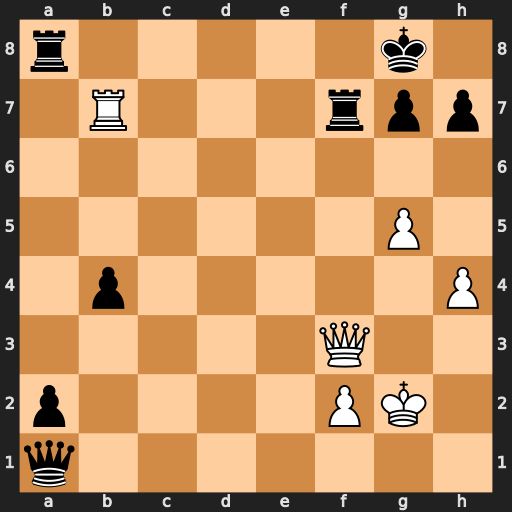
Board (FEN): r5k1/1R3rpp/8/6P1/1p5P/5Q2/p4PK1/q7
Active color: w
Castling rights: -
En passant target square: -
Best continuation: Qxf7+ Kh8 Re7 Qf1+ Kxf1 a1=Q+ Kg2 Rg8 Re8 Qa8+ Rxa8